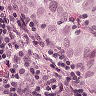
Metastatic tissue present: yes